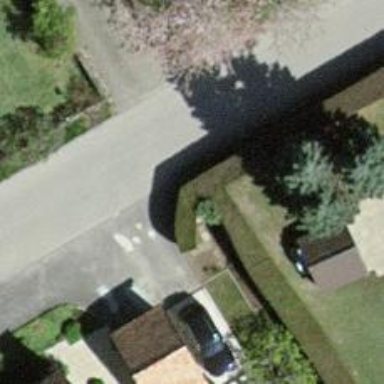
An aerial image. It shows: Hedge barrier.